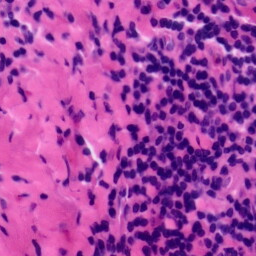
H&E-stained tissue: Tonsil